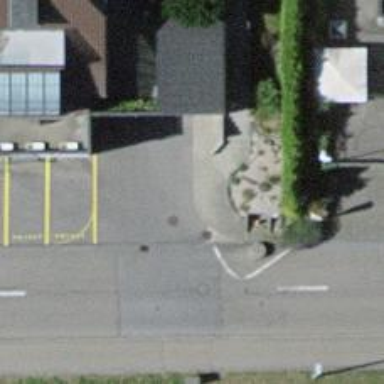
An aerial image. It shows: Set of steps on the road.